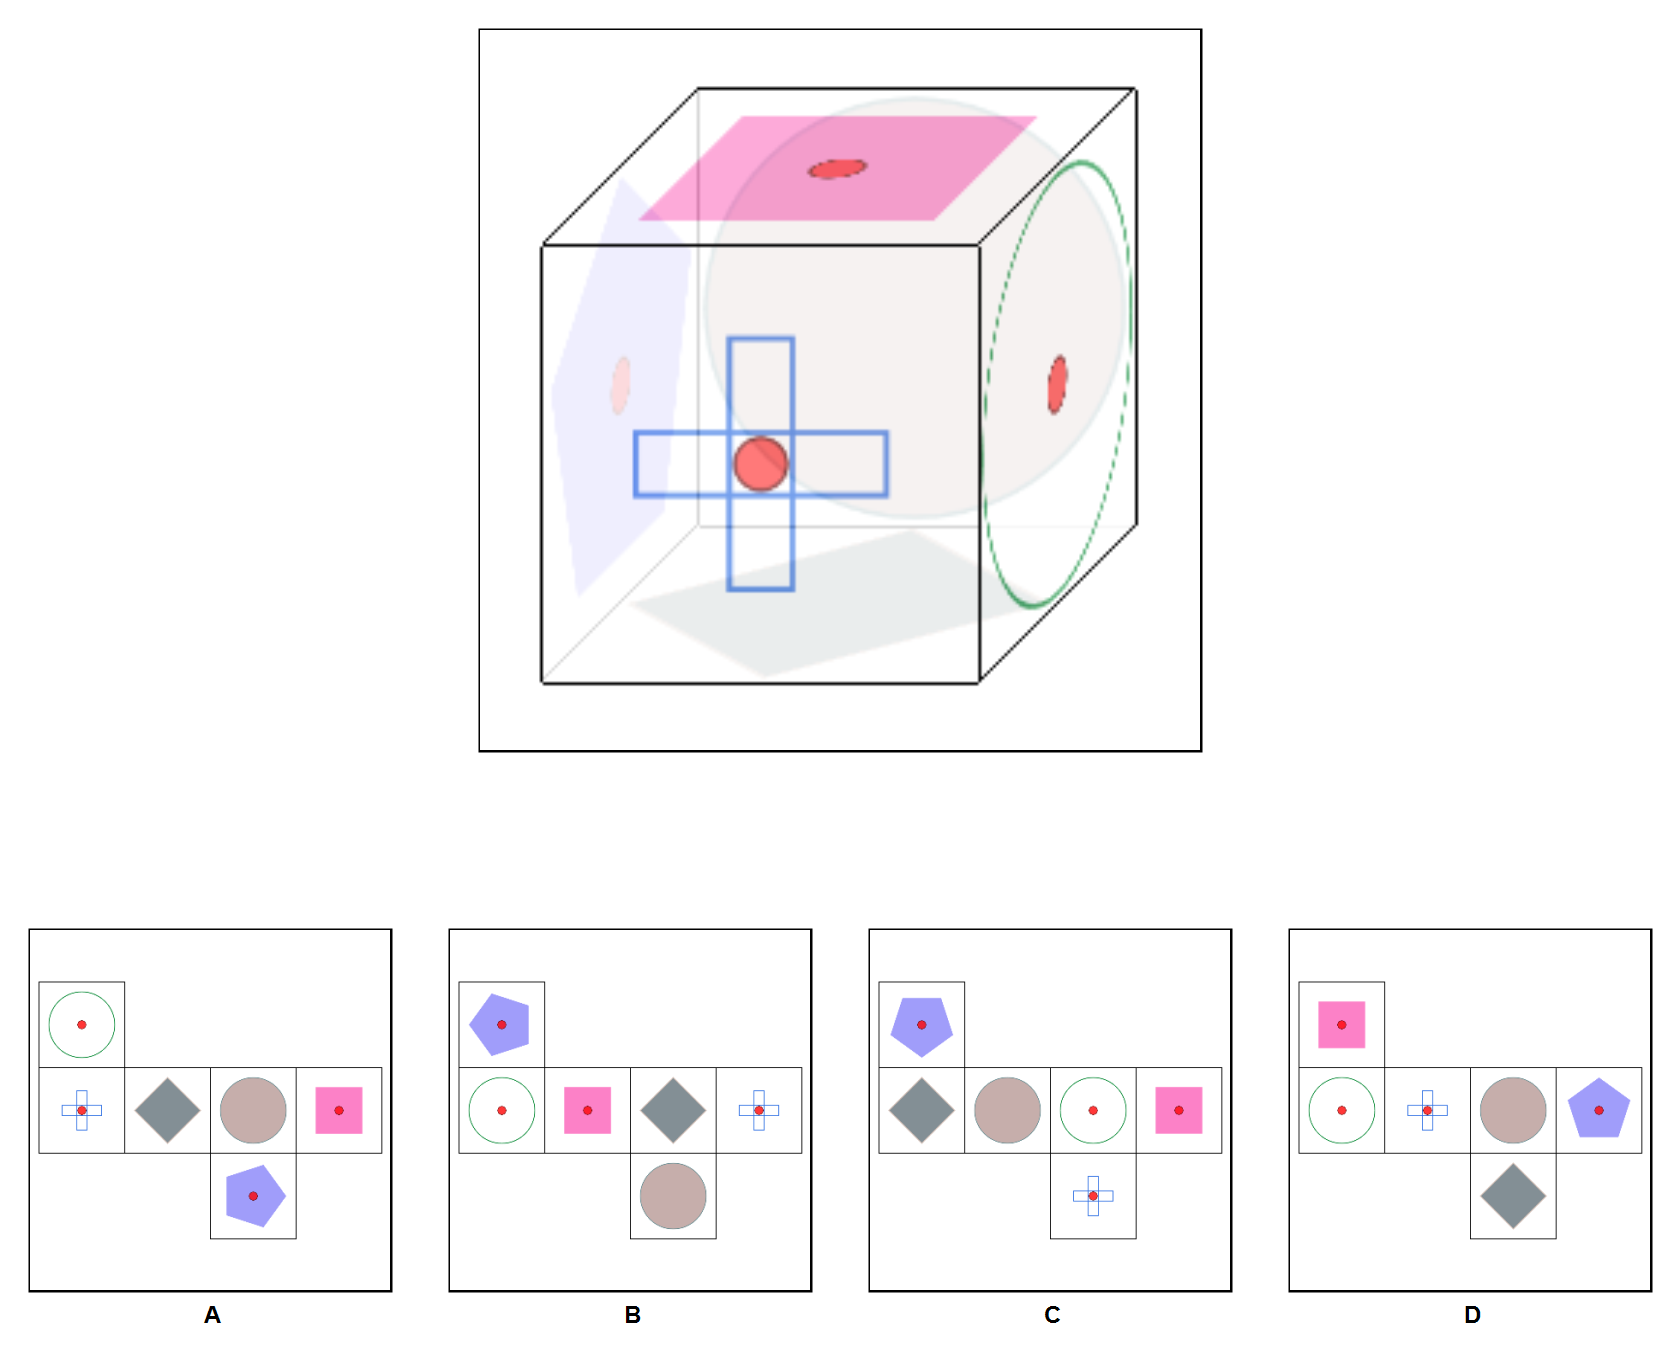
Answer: A